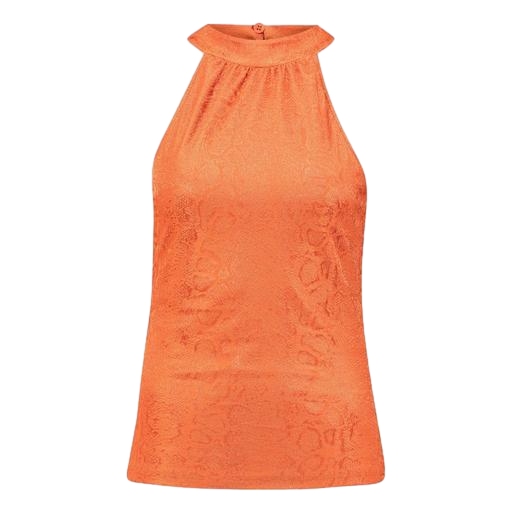
multicolor vero moda rust high neck blouse, orange lizzy racerback top, orange tank top, white background